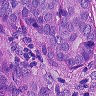
Metastatic tissue present: yes